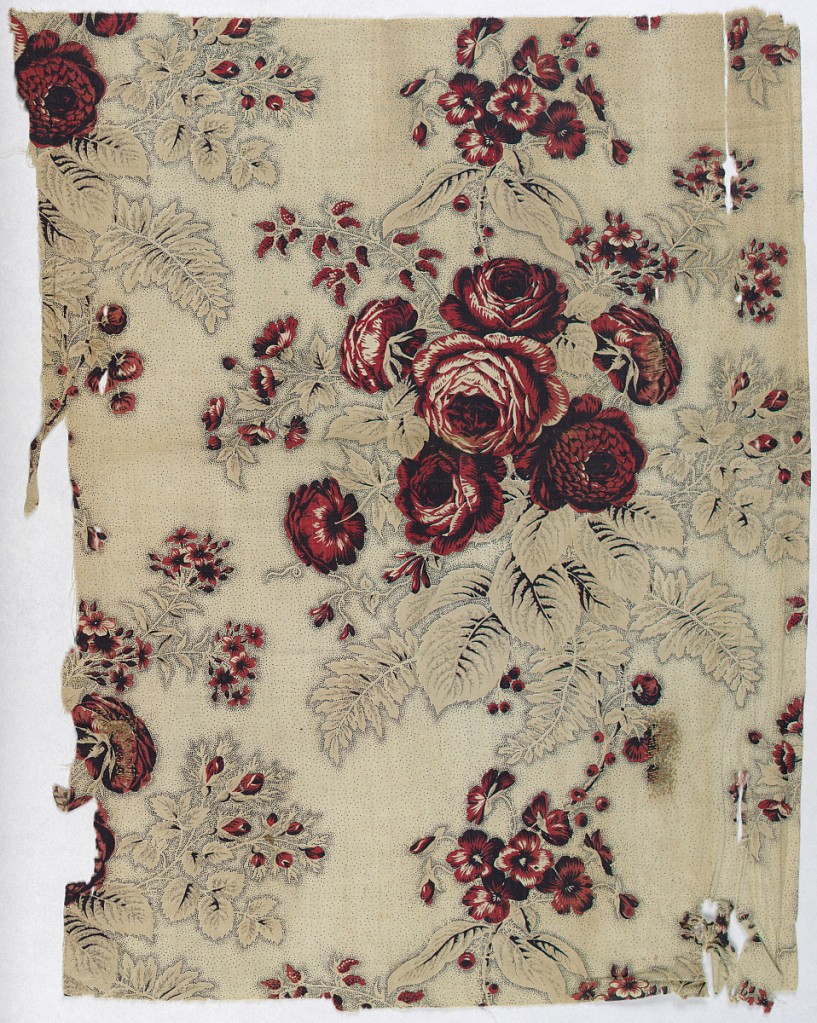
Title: Textile
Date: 19th century
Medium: cotton Technique: printed by engraved roller on plain weave
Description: Bunches of roses and other flowers in red, tan, and black on light background with stippling. Color in leaves has faded out. Probably had glaze but it is now worn off.